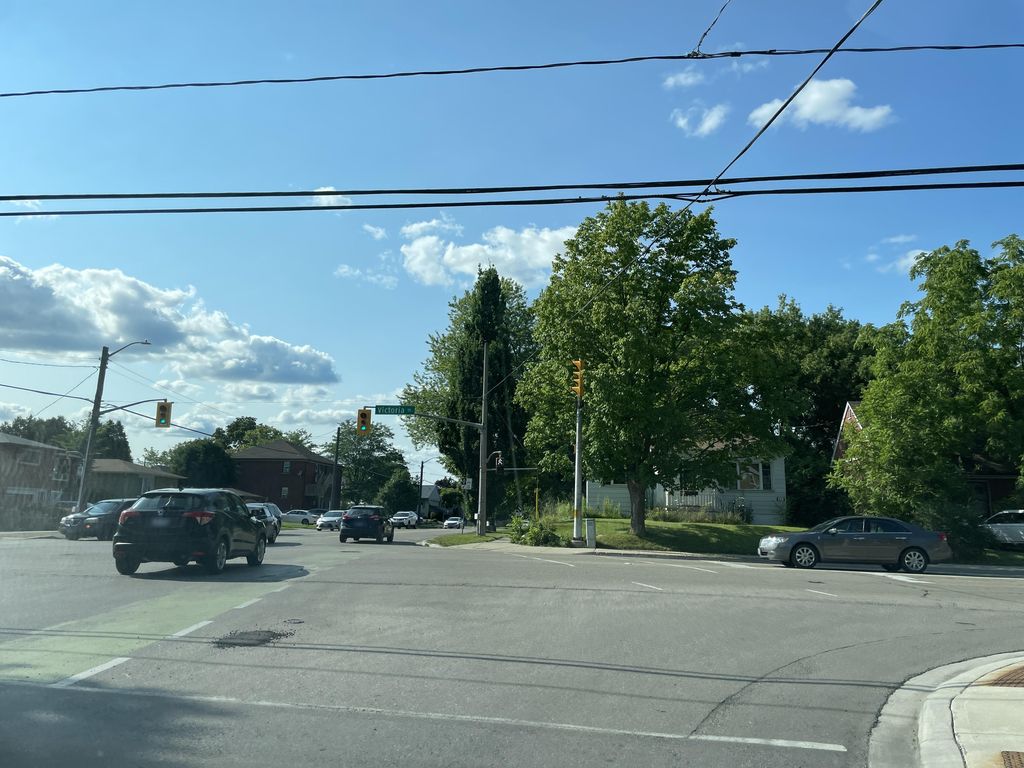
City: kitchener-waterloo